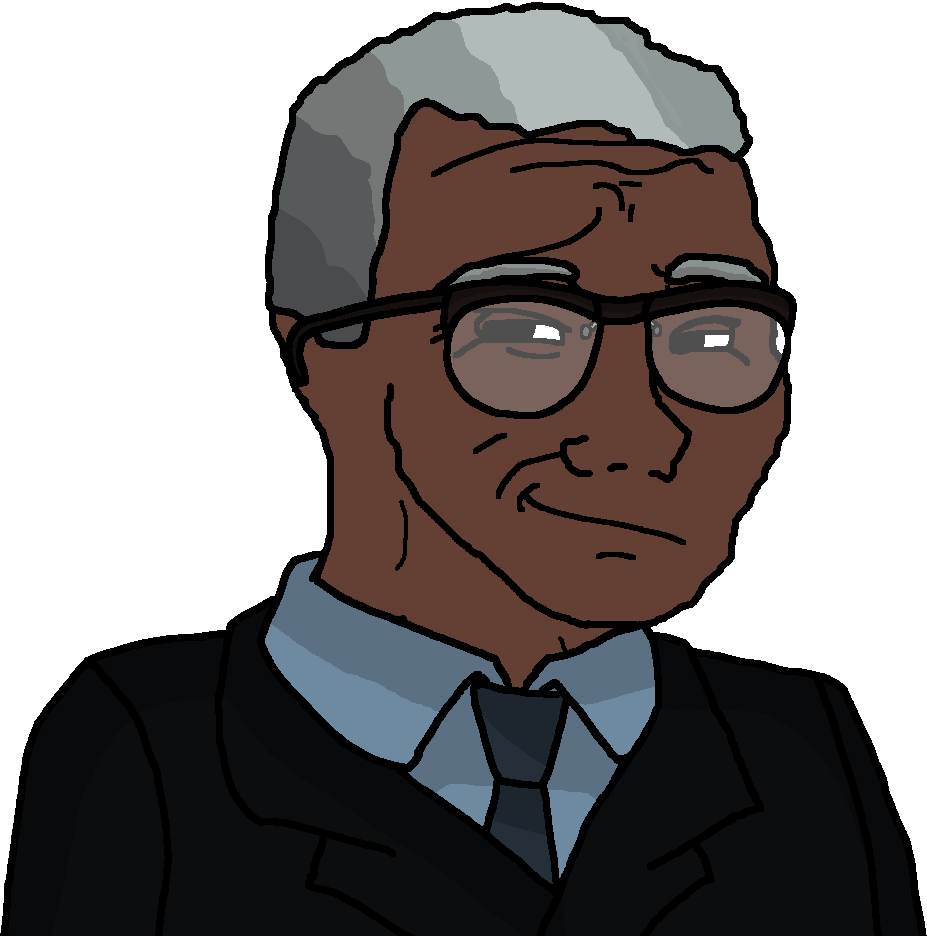
Label: 5_Smugjak